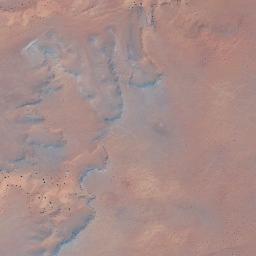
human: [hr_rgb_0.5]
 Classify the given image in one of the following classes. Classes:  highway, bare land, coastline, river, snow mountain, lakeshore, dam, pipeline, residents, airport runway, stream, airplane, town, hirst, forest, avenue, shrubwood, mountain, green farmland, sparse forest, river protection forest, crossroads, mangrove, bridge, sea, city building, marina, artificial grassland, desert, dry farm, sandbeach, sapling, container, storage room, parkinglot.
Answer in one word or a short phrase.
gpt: desert